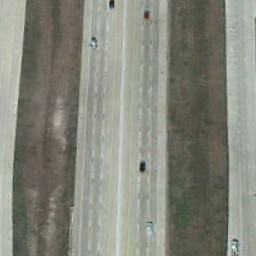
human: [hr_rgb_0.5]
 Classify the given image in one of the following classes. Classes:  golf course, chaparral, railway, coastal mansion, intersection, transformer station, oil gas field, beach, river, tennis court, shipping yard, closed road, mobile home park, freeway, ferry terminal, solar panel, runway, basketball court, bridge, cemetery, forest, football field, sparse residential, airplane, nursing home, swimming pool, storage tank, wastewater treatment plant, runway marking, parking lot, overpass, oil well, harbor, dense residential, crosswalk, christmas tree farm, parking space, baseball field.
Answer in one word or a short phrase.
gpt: freeway